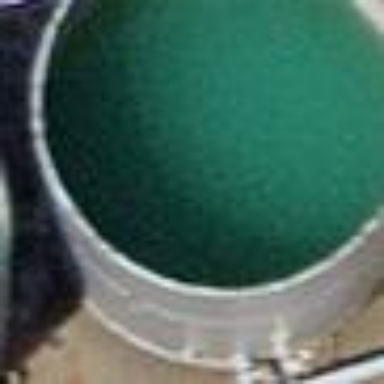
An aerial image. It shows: Storage tank designed to hold water.